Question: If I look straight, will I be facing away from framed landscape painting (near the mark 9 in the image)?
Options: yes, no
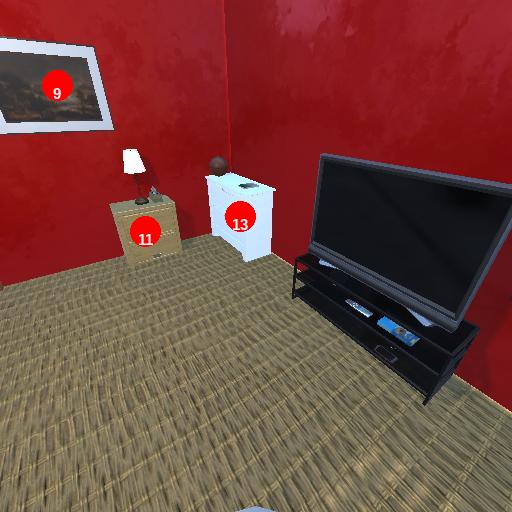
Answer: yes